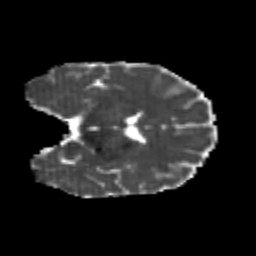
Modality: MD
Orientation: coronal
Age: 22
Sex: female
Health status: healthy
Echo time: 0.074 s